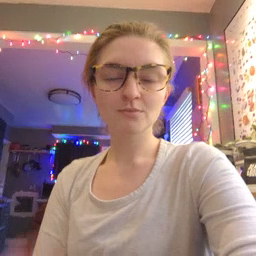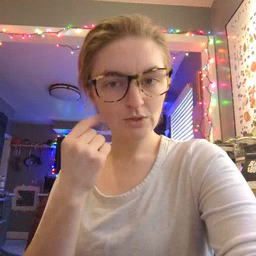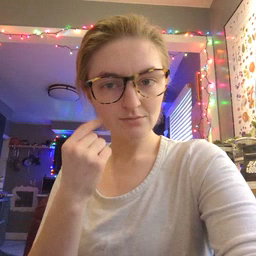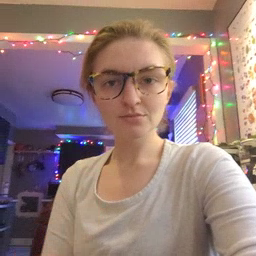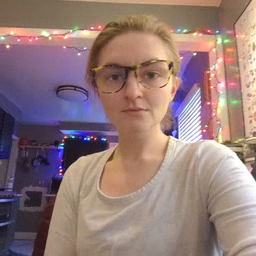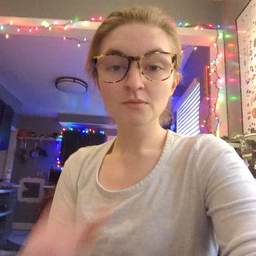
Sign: cry